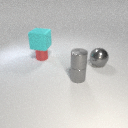
small gray metal cylinder to the right of small red metal cylinder